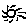
Label: sun